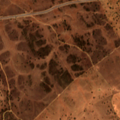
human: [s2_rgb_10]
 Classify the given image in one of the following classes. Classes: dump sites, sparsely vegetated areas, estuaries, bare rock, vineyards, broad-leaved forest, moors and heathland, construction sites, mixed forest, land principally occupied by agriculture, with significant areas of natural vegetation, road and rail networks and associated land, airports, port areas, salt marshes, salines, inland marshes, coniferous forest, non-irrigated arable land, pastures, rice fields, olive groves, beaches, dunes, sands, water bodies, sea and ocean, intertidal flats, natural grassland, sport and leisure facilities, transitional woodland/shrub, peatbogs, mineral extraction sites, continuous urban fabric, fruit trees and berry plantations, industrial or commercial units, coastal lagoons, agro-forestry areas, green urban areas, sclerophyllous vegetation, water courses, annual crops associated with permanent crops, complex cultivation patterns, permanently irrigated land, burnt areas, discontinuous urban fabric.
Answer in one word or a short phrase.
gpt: non-irrigated arable land, pastures, agro-forestry areas, broad-leaved forest